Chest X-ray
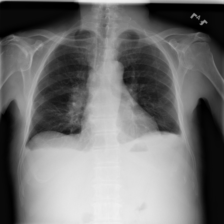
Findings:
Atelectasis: negative
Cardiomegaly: negative
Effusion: positive
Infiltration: negative
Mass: negative
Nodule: negative
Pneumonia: negative
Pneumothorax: negative
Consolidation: negative
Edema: negative
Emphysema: negative
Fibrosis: negative
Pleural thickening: negative
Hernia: negative